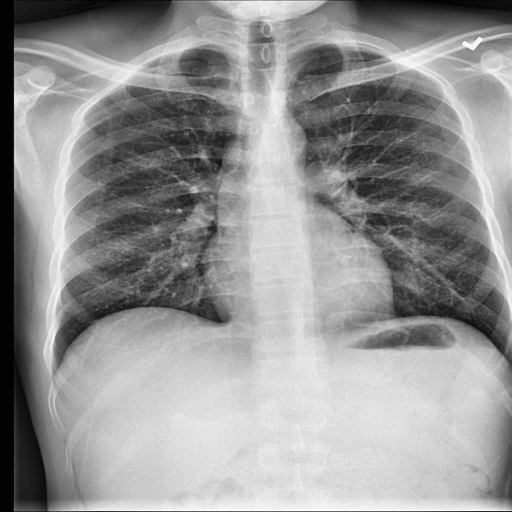
Finding: NORMAL